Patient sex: F
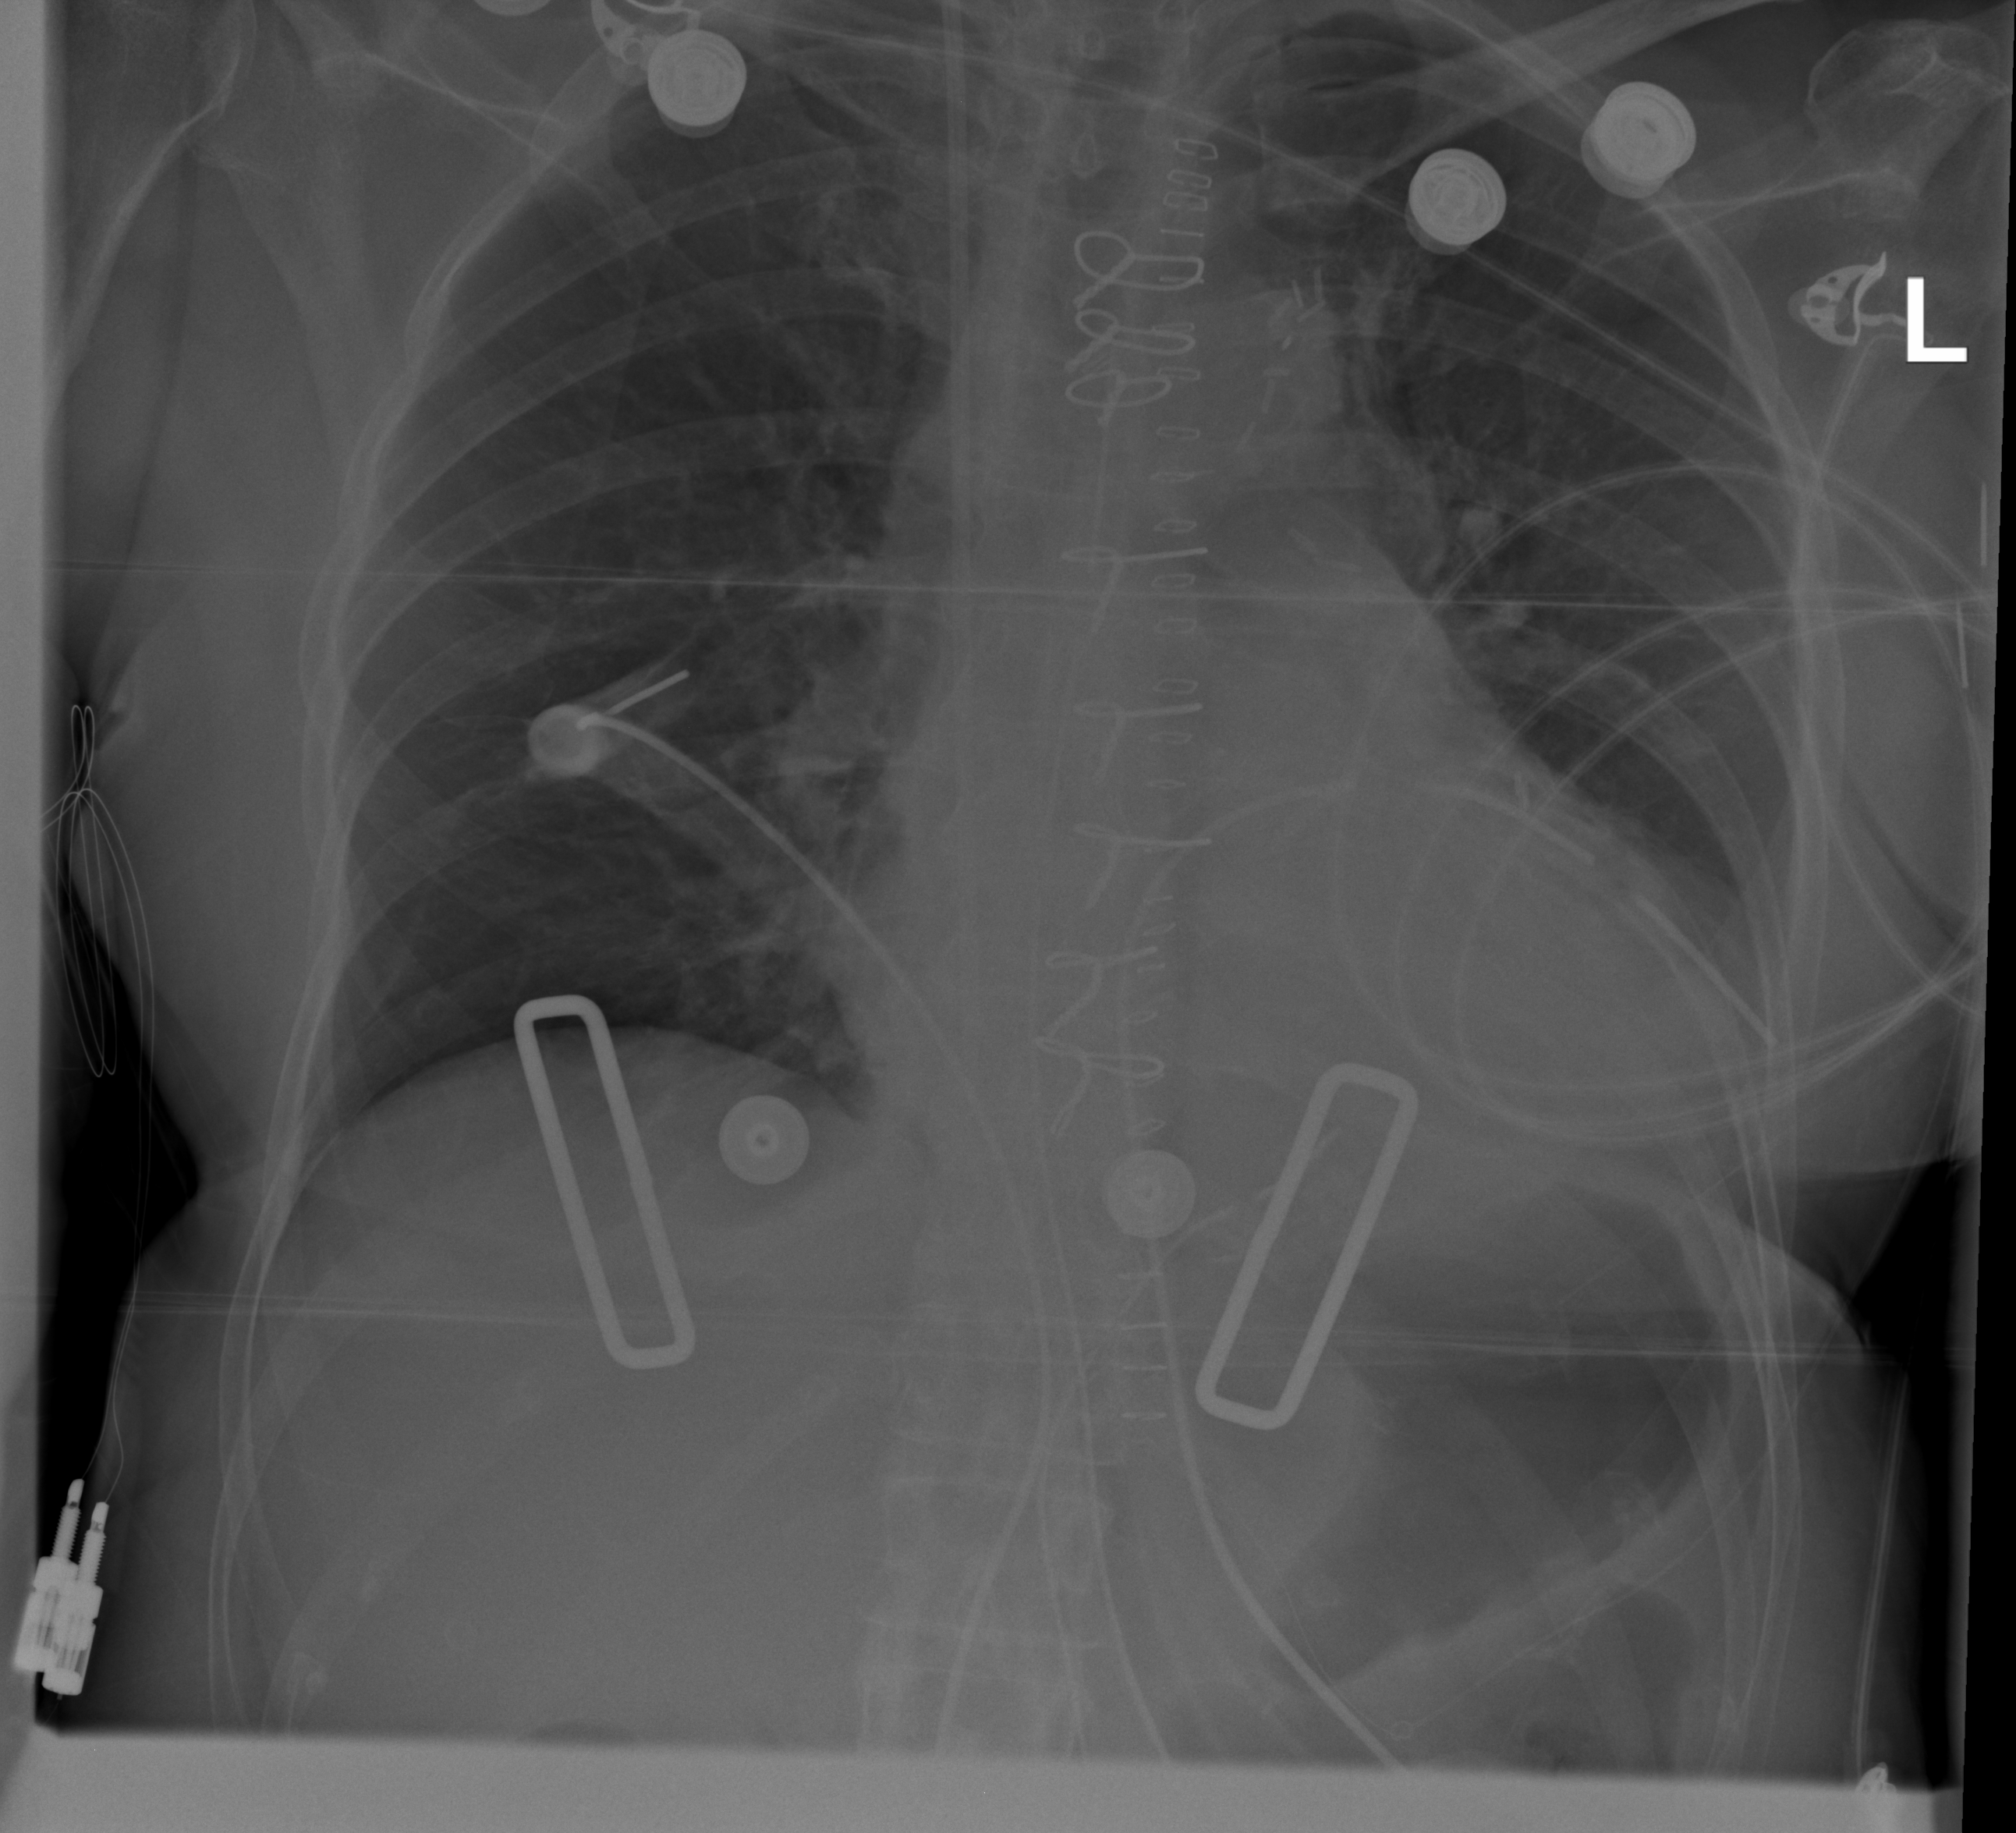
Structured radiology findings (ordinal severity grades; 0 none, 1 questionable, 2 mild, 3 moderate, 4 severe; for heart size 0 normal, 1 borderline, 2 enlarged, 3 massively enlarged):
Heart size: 1
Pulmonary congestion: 0
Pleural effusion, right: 0
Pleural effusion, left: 2
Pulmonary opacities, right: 0
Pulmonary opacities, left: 0
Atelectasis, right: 2
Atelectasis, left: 2